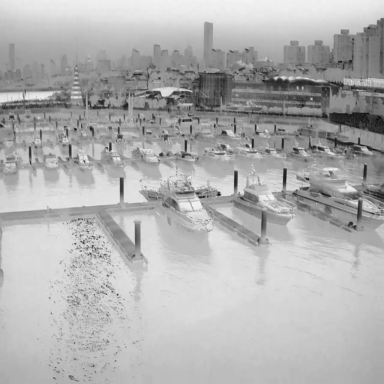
There are 24 canoes in the infrared image.